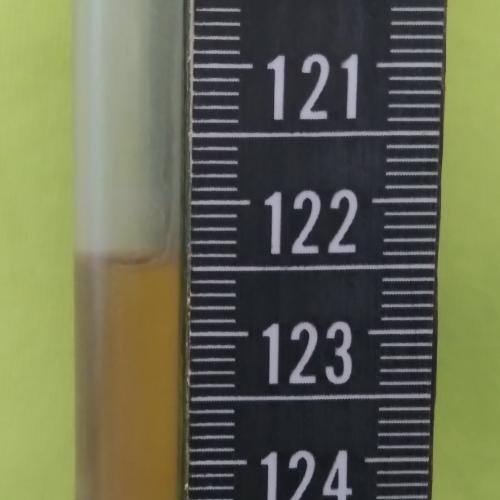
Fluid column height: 122.4 cm